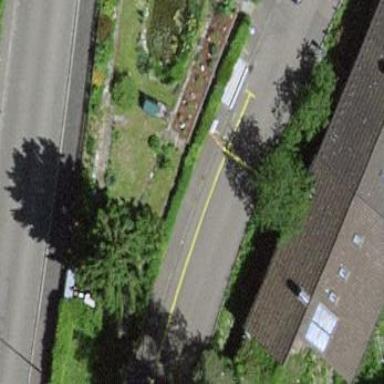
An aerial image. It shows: Semidetached house.